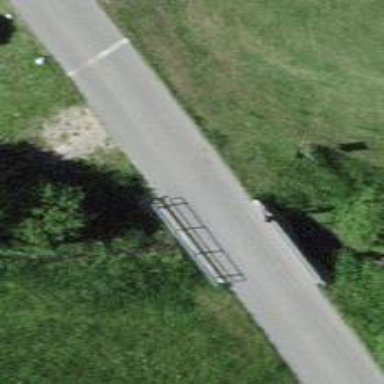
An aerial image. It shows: Residential road with asphalt surface that features bridge.